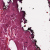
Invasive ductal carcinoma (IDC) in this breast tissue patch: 0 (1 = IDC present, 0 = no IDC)